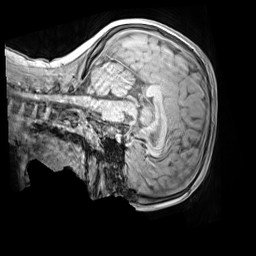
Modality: MP2RAGE
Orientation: sagittal
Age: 9
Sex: male
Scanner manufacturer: siemens
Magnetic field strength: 3 T
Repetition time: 4 s
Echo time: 0.00303 s